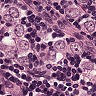
Metastatic tissue present: yes